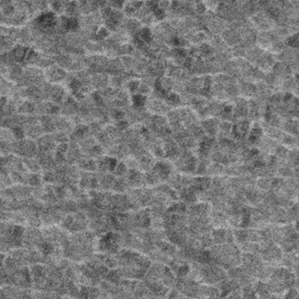
Label: frost